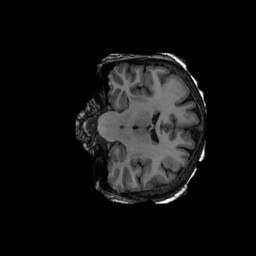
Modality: T1w
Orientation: coronal
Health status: ill
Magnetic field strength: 3 T